Brain MRI, t2w sequence, axial 2D slice.
Patient: age 52, sex M, weight 78 kg, height 1.78 m
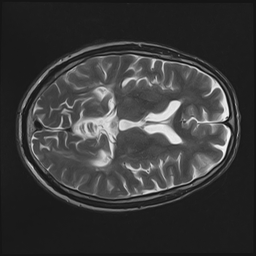